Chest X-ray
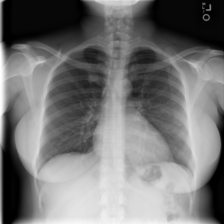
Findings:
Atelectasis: negative
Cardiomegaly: negative
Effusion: negative
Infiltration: positive
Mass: negative
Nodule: negative
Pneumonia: negative
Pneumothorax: negative
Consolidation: negative
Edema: negative
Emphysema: negative
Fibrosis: negative
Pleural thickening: negative
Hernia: negative